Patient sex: F
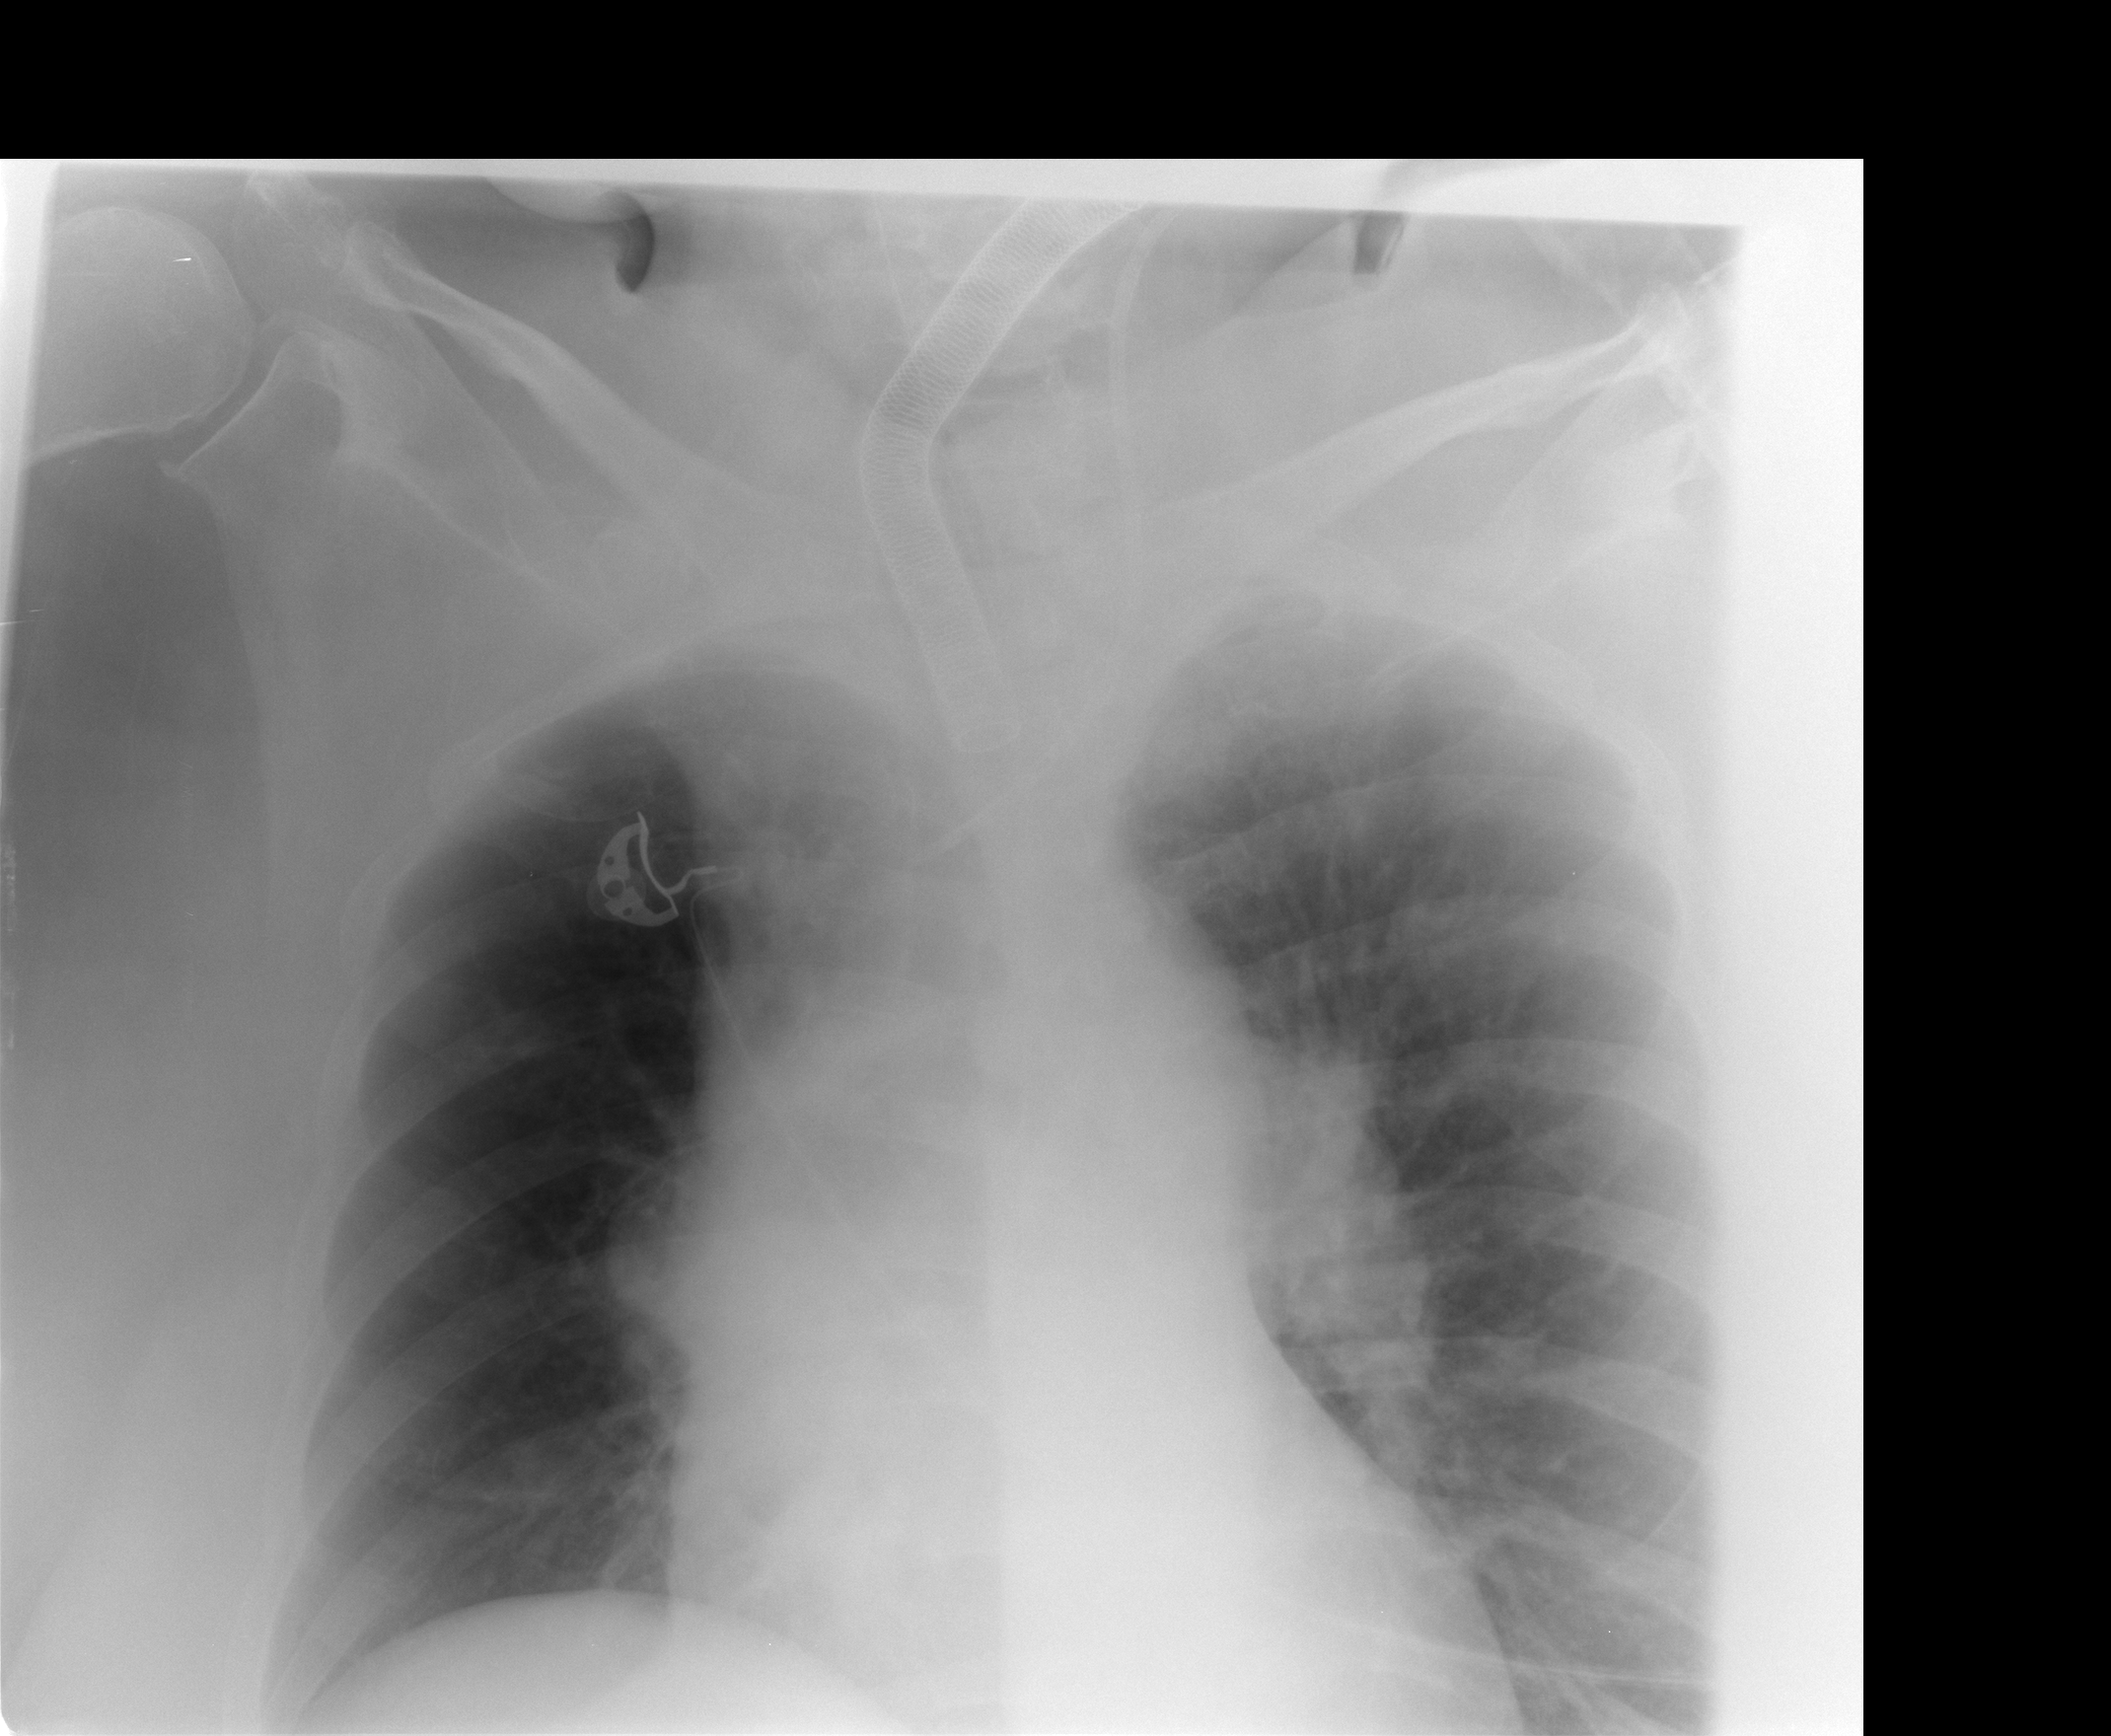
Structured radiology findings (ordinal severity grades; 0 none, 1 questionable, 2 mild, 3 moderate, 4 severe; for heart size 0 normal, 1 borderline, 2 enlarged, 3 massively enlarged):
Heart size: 2
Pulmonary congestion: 0
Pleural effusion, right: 0
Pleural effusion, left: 0
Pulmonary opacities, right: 0
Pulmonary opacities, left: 0
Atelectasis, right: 0
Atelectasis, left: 2